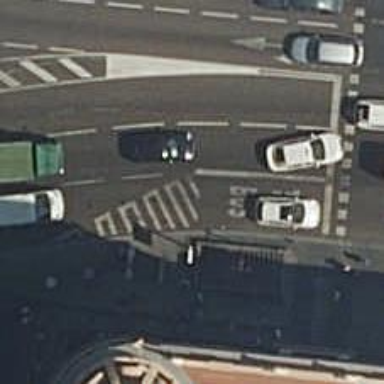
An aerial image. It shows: Subway entrance.